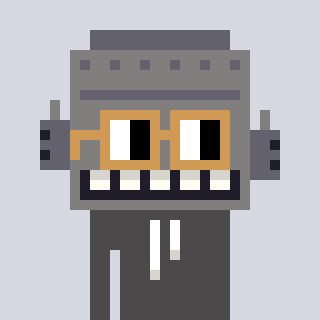
a pixel art character with square brown glasses, a robot-shaped head and a grayscale-colored body on a cool background